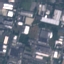
Land use / land cover: Industrial